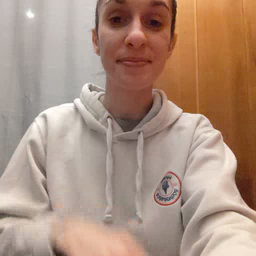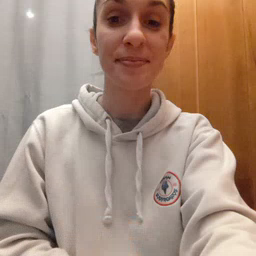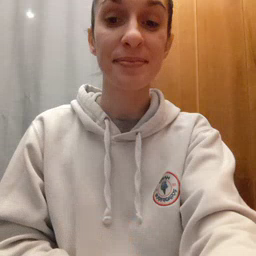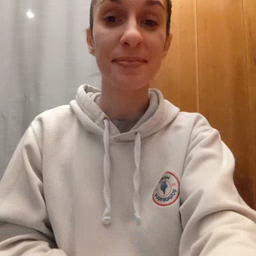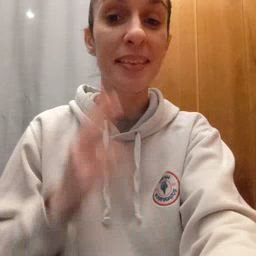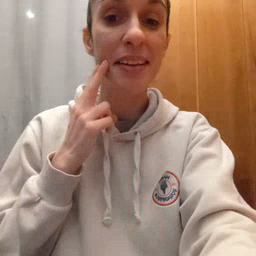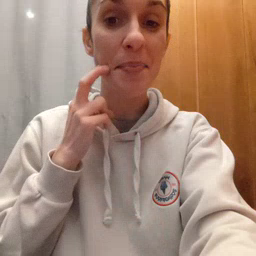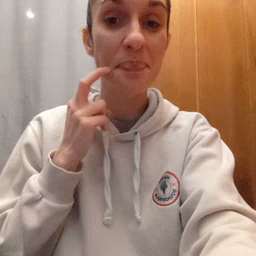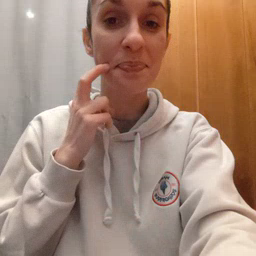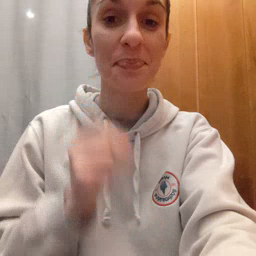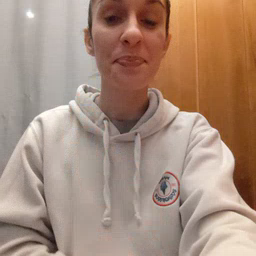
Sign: gum